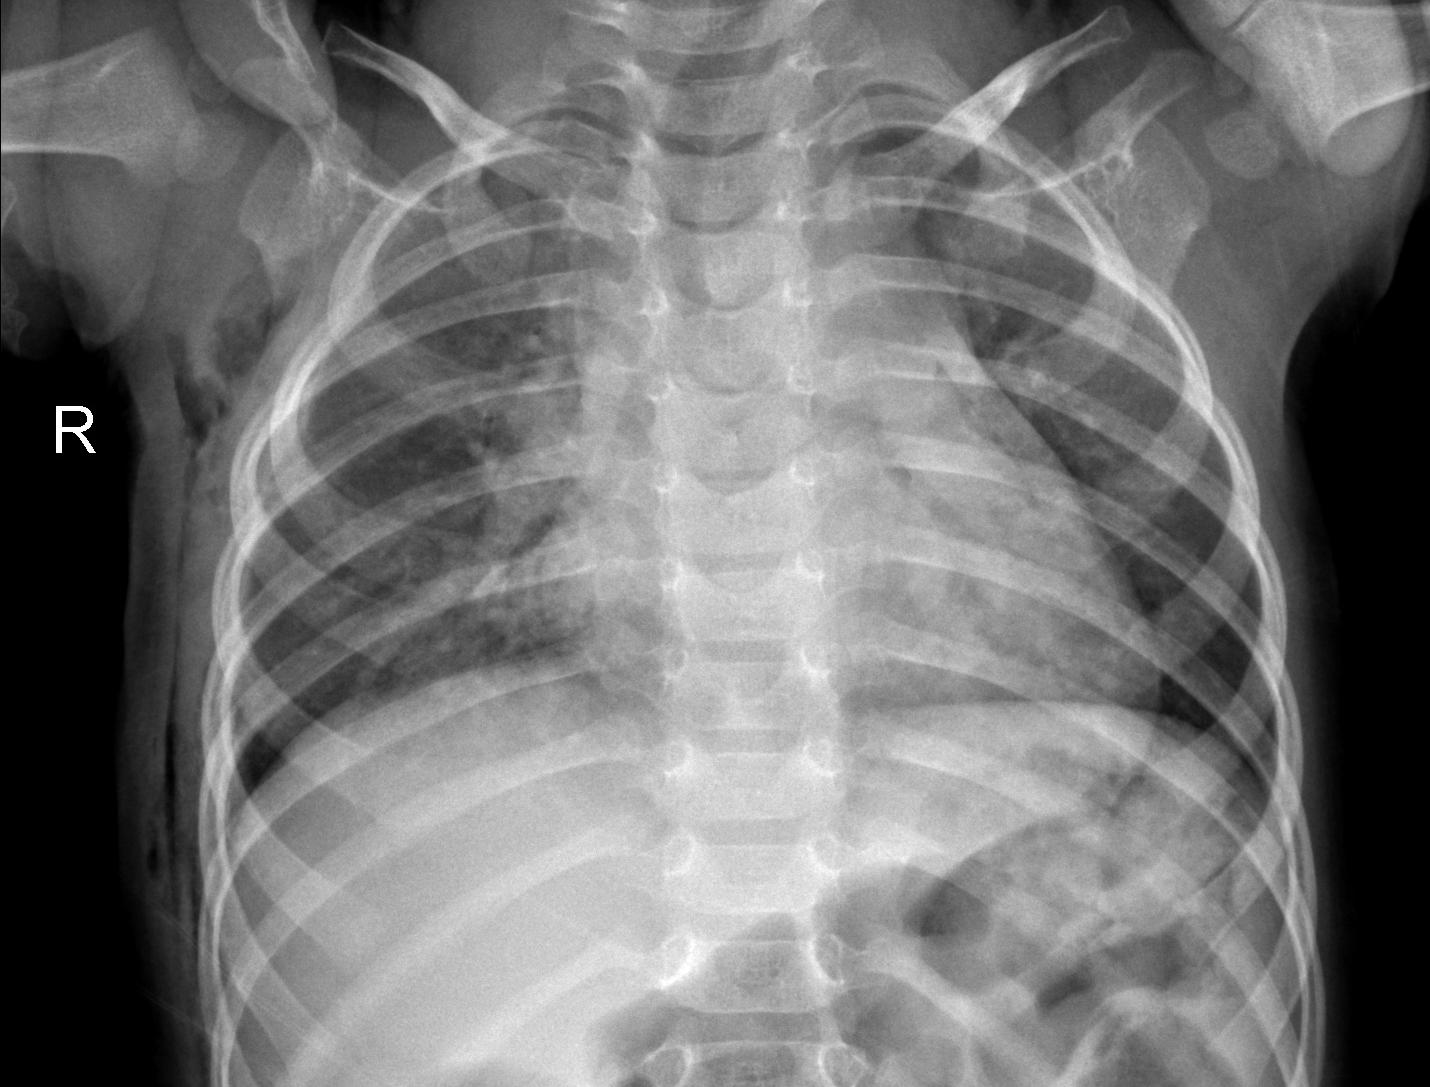
Diagnosis: PNEUMONIA